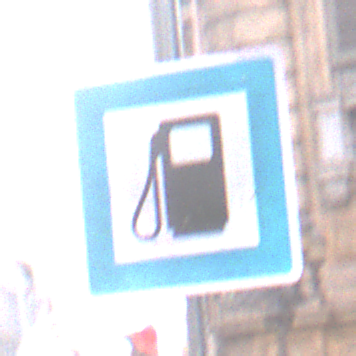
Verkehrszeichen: Tankstelle
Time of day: SunriseSunset
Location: Outdoor (Urban)
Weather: PartlyCloudy
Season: NotSpecified
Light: Natural